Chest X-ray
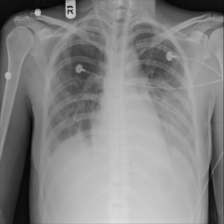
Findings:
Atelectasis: negative
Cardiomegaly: negative
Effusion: negative
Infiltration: positive
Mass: negative
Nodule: negative
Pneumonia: negative
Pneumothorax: negative
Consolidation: negative
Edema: negative
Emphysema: negative
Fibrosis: negative
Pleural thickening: positive
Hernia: negative